Chest X-ray:
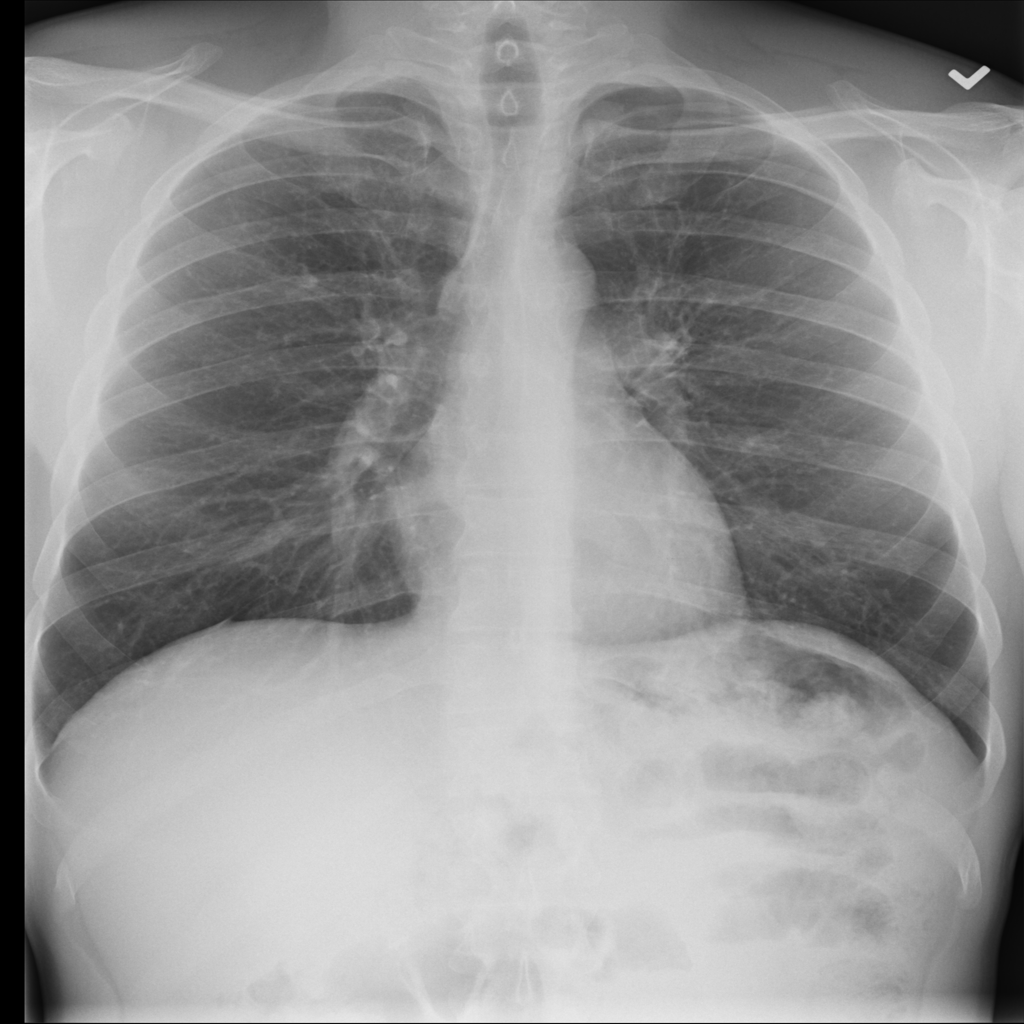
No abnormal finding: yes